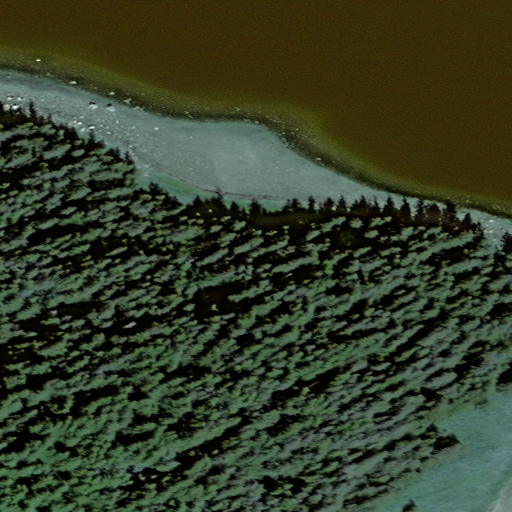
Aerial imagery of island in Alaska named Tla-xagh Island containing only unknown